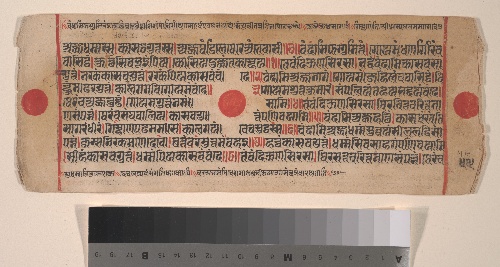
Artist: Bhadrabahu
Artist bio: Indian, died ca. 356 BCE
Date: 15th century
Object type: Folio
Classification: Paintings
Medium: Ink, opaque watercolor, and gold on paper
Culture: India (Gujarat)
Dimensions: (Average size .1–.71): 4 1/2 x 11 3/8 in. (11.4 x 28.9 cm)
Department: Asian Art
Credit line: Bequest of Cora Timken Burnett, 1956
Accession year: 1957
Repository: Metropolitan Museum of Art, New York, NY